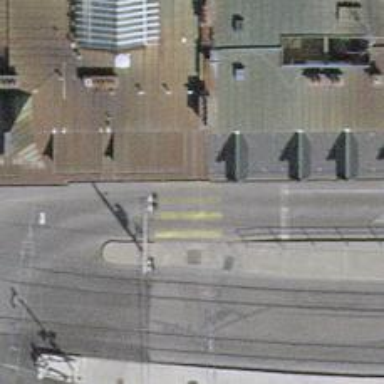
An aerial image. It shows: Road crossing with traffic signals.